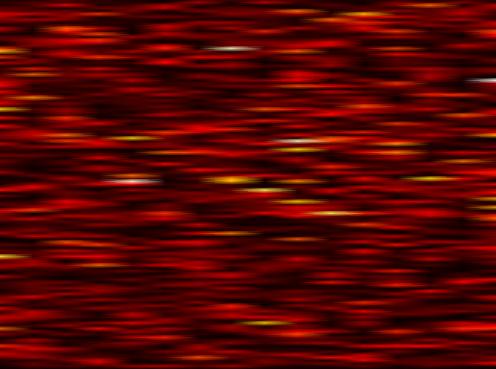
Label: FOFDM